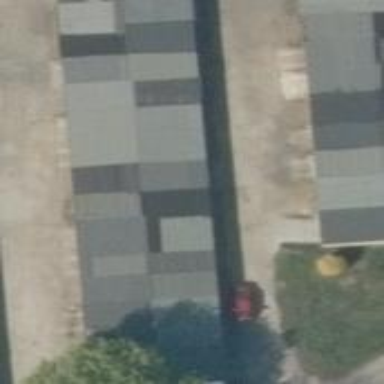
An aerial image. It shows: Group of garages.